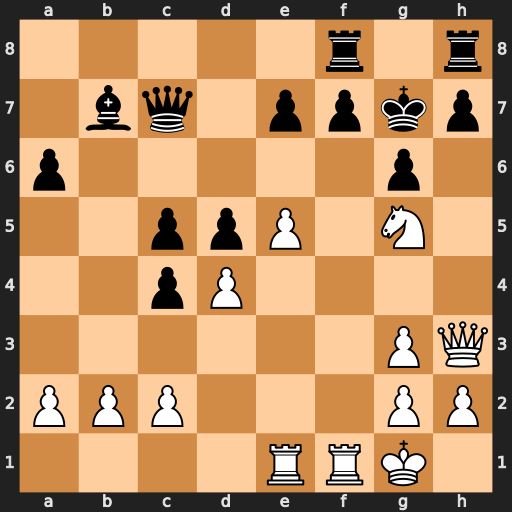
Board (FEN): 5r1r/1bq1ppkp/p5p1/2ppP1N1/2pP4/6PQ/PPP3PP/4RRK1
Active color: w
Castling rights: -
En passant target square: -
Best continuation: Rxf7+ Rxf7 Ne6+ Kg8 Nxc7